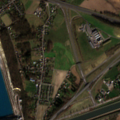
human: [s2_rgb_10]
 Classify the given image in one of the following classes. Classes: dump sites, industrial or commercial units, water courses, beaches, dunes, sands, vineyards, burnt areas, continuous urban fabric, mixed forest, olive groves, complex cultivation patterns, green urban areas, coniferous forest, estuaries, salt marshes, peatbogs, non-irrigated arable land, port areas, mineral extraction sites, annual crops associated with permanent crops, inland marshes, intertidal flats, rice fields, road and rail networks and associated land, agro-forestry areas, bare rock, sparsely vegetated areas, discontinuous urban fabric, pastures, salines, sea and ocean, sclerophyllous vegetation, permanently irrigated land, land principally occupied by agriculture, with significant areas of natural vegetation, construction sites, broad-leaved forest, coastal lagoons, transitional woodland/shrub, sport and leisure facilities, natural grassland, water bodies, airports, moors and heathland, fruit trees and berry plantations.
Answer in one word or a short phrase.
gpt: discontinuous urban fabric, road and rail networks and associated land, non-irrigated arable land, land principally occupied by agriculture, with significant areas of natural vegetation, water courses, water bodies